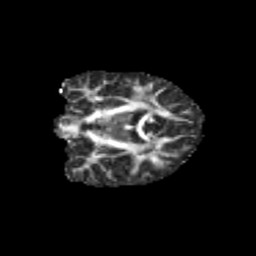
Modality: FA
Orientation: coronal
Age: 10
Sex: female
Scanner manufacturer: siemens
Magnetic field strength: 3 T
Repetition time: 3.8 s
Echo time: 0.07 s